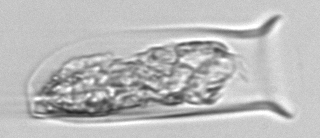
Label: Tintinnina